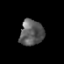
Tissue: prostate
Cell type: T cells
Senescence score: 0.3322
Nuclear area (px): 596
Mean DAPI intensity: 92.767